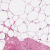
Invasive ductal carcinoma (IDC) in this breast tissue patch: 0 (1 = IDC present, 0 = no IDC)